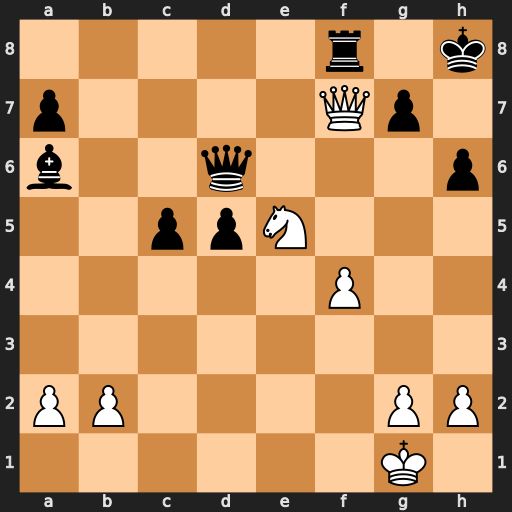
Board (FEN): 5r1k/p4Qp1/b2q3p/2ppN3/5P2/8/PP4PP/6K1
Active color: w
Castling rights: -
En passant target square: -
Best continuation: Ng6+ Qxg6 Qxg6